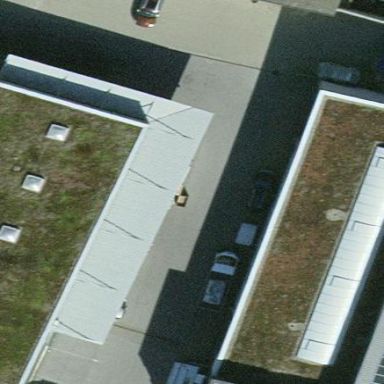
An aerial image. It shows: View of roof of building.